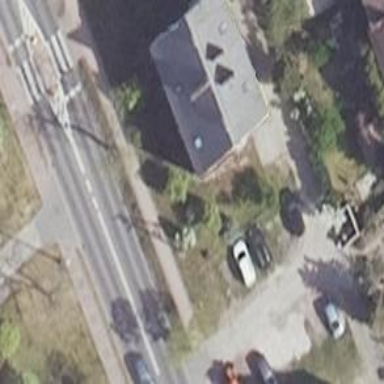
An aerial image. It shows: Hipped roof on residential building.